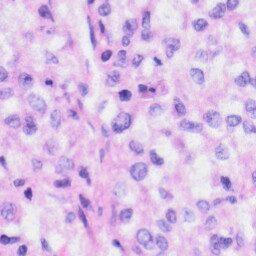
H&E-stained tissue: Liver